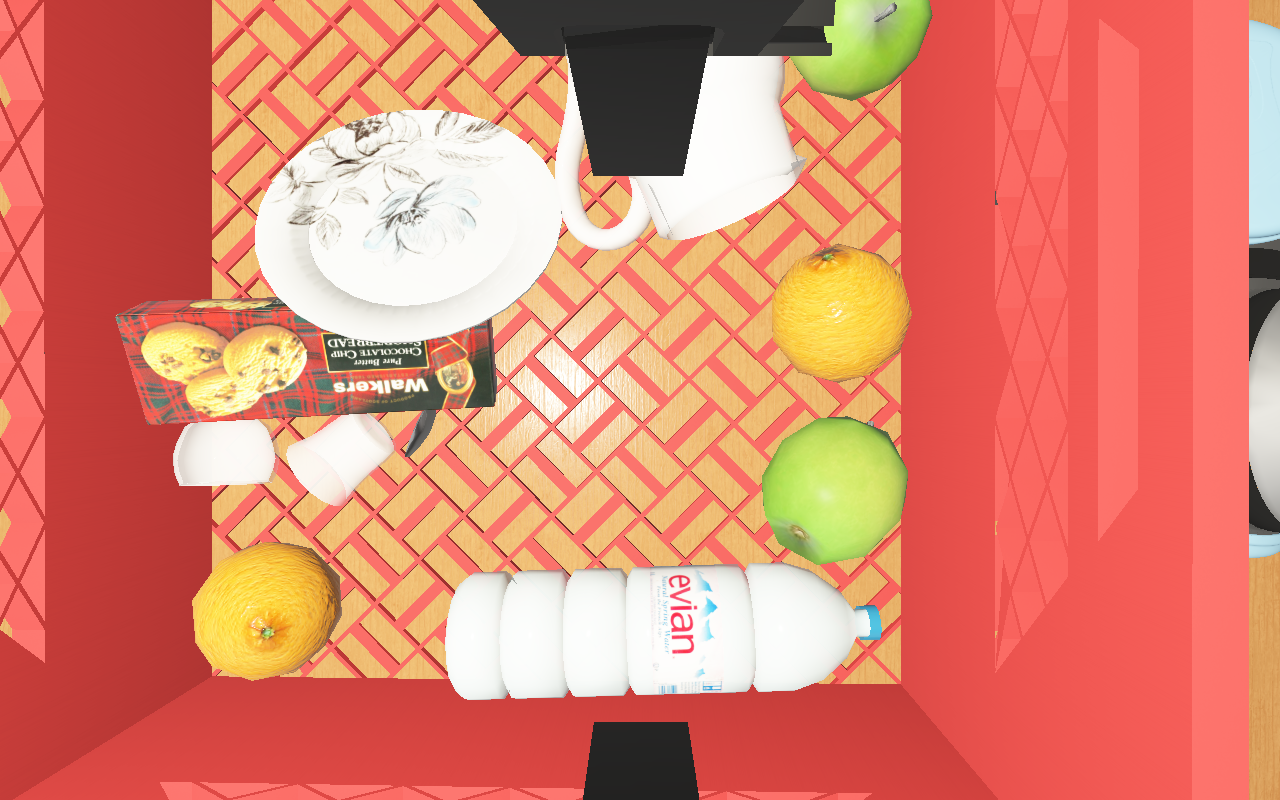
Objects in the scene:
water bottle
apple
apple
orange
glass
wineglass
cereal box